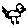
Label: bird